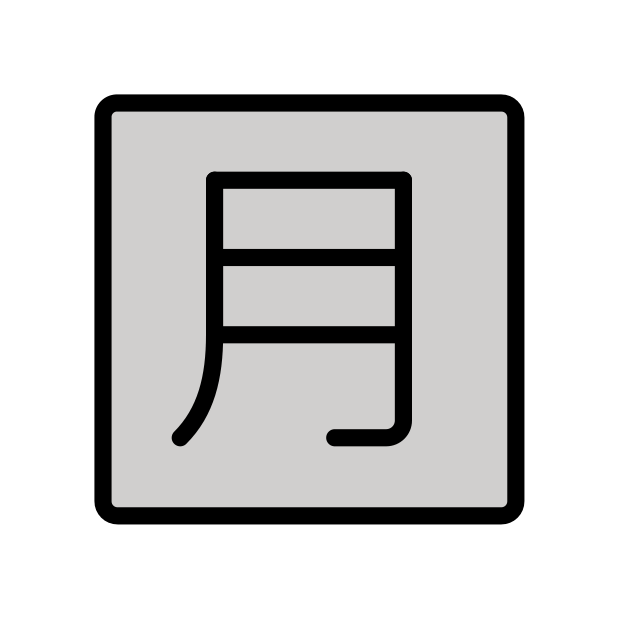
Emoji: 🈷
Name: squared cjk unified ideograph-6708
Unicode: 0x1f237